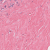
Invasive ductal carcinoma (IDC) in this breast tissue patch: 0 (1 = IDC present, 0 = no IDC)